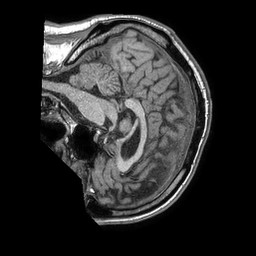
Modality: T1w
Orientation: sagittal
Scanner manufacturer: philips
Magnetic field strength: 1.5 T
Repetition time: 0.00753 s
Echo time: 0.00343 s